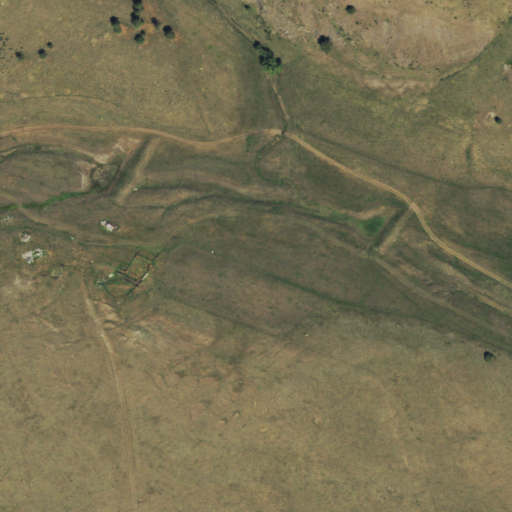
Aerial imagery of valley in Colorado named Brooker Gulch containing grassland, herbaceous wetlands, shrub, and woody wetlands